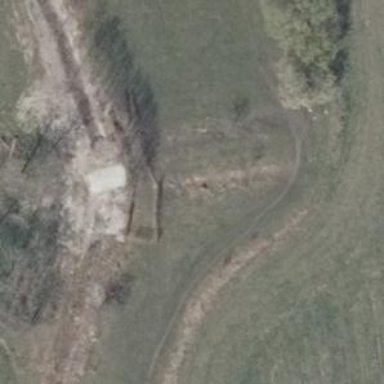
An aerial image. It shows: Grass track road with grade 5 tracktype.